Field crop: maize
Growth stage: 1
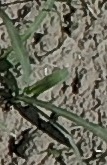
Species: sorghum